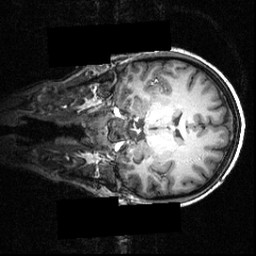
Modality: T1w
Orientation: coronal
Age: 21
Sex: female
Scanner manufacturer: siemens
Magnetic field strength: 3.951 T
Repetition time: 1.5 s
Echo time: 0.00335 s